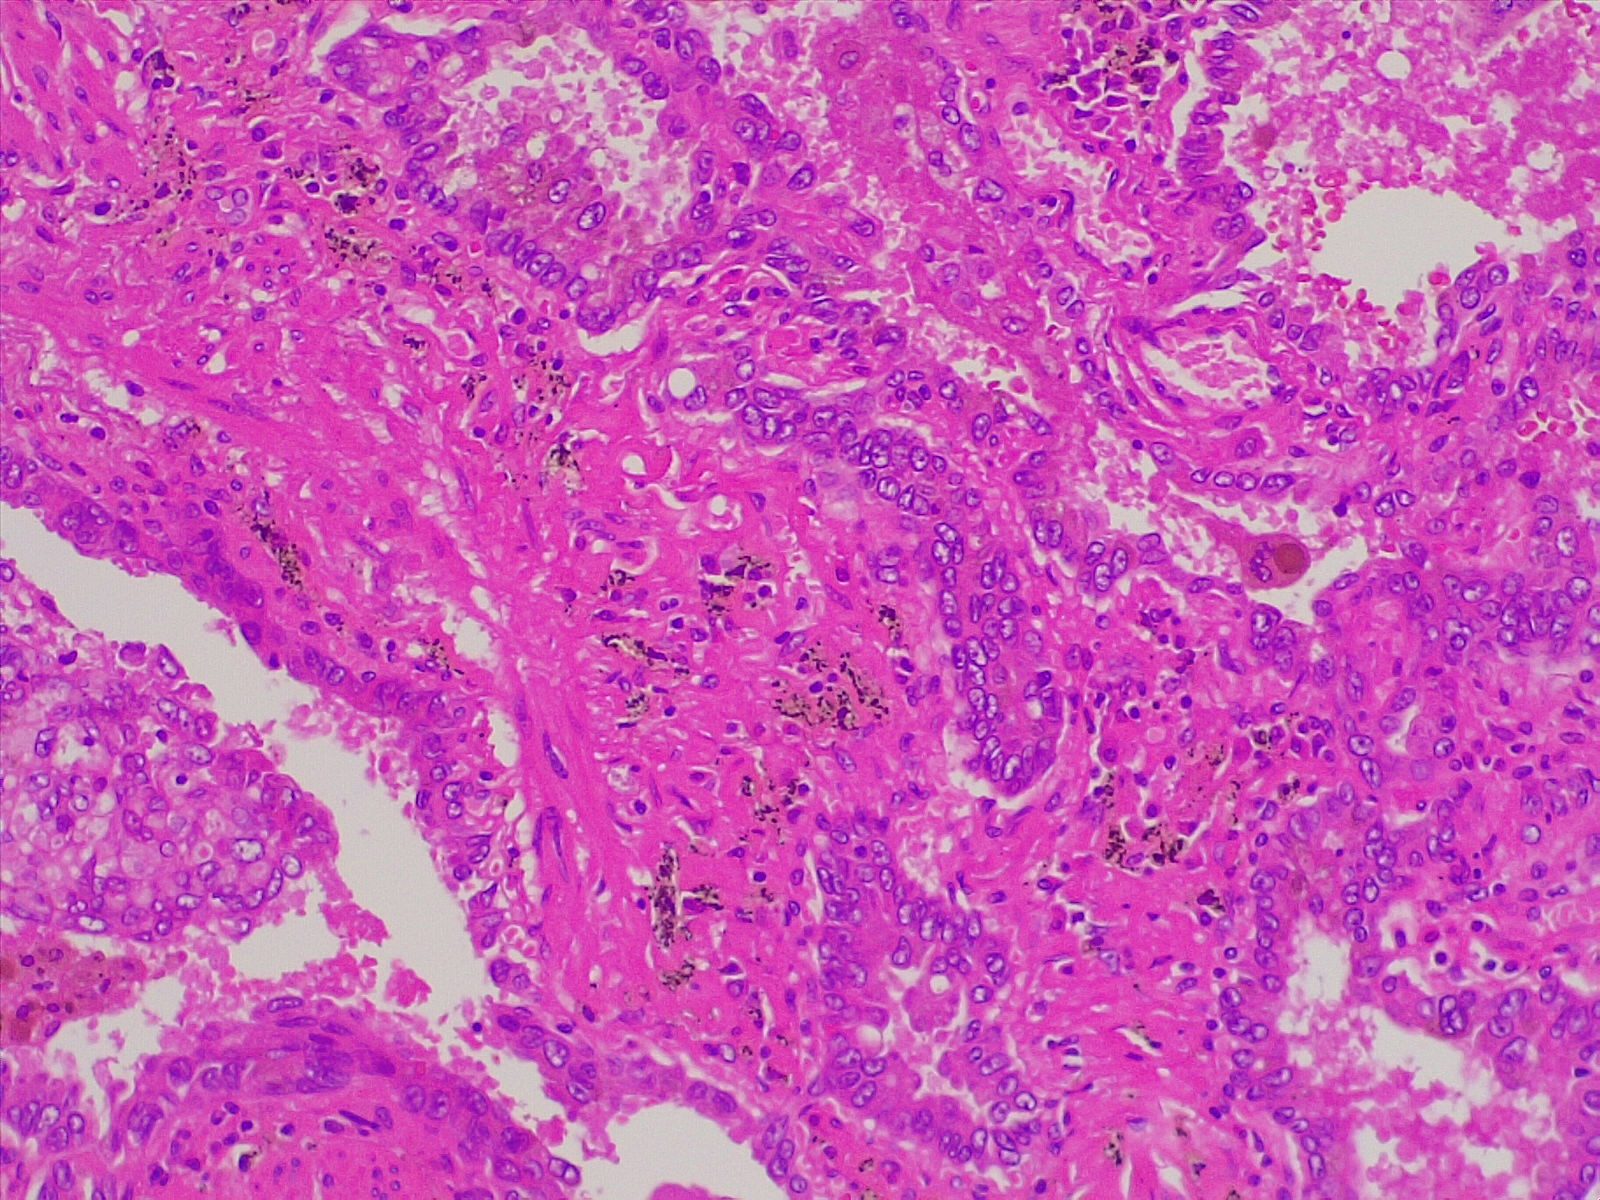
Label: lung adenocarcinoma, well differentiated